Platform: macOS
Application: Arc Browser
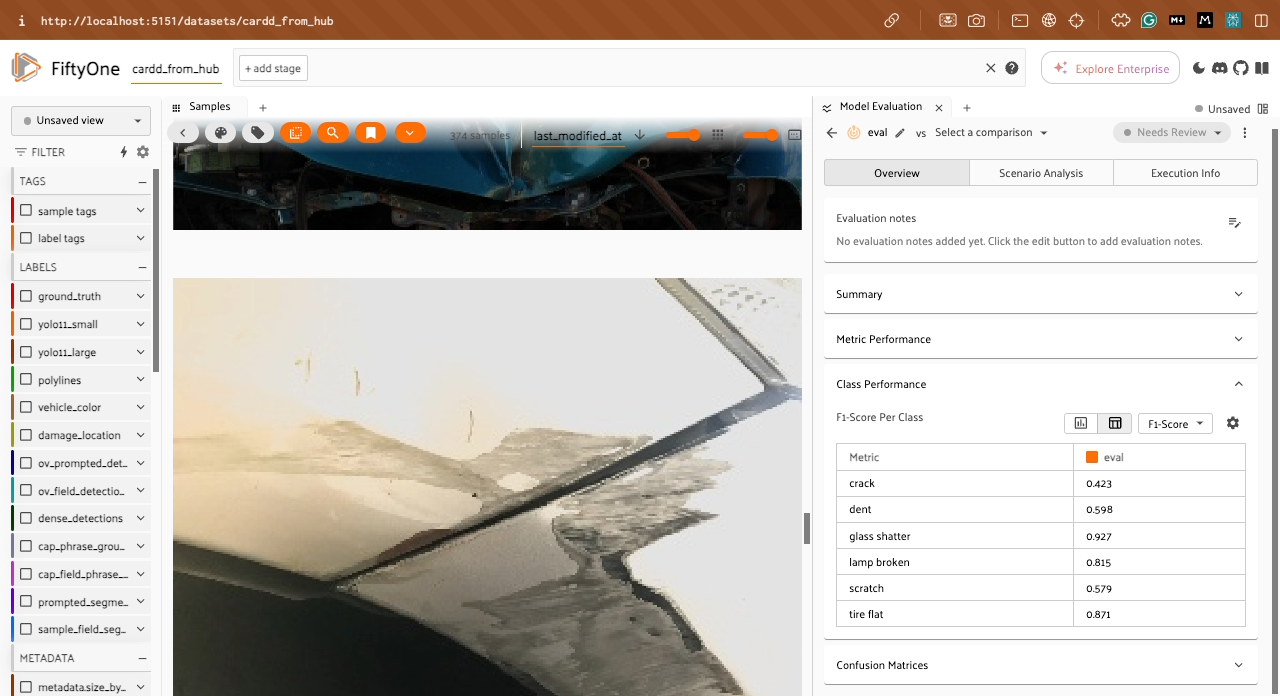
action_type: click
steps_since_start: 1

task_description: Switch to histogram view for per class metric performance
action_type: click
element_info: Icon
steps_since_start: 1

task_description: Open the model performance metric menu in the per class model performance card
action_type: click
element_info: Menu Item
steps_since_start: 1